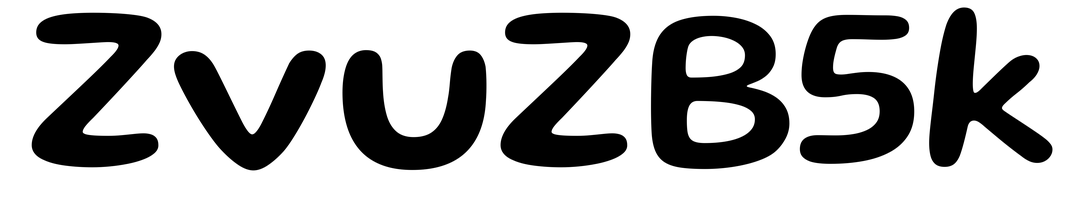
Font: Gluten_Medium